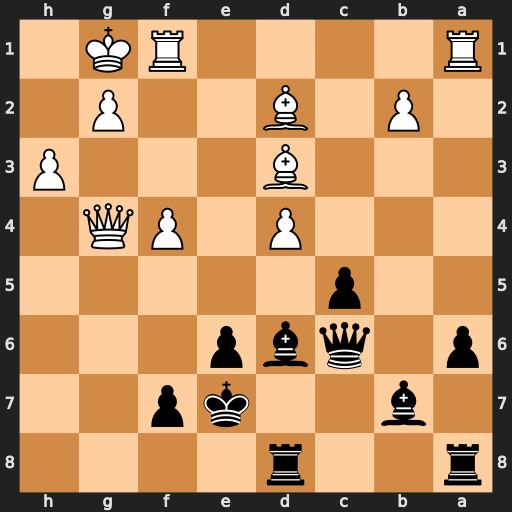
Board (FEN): r2r4/1b2kp2/p1qbp3/2p5/3P1PQ1/3B3P/1P1B2P1/R4RK1
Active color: b
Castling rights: -
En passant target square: -
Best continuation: Rg8 Rf2 Rxg4